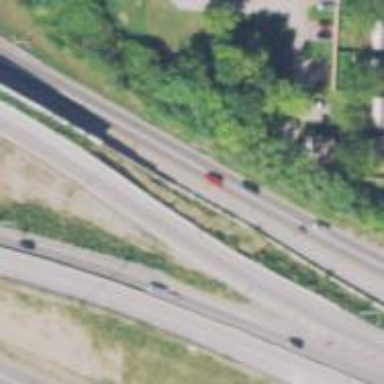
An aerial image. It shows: Motorway link with asphalt surface and embankment.